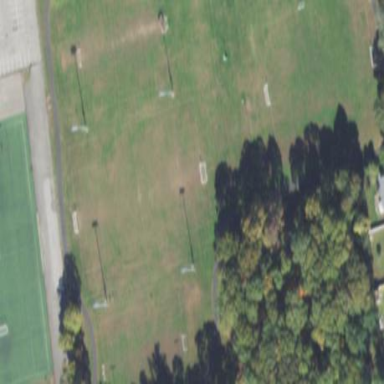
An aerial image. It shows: Soccer pitch for leisure land activities.